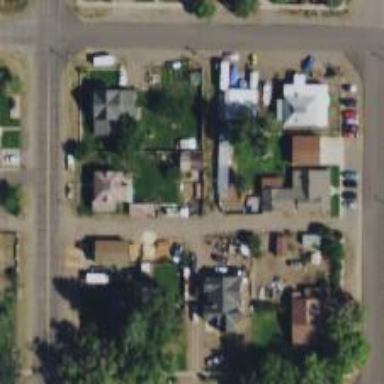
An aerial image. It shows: Alley classified as service road.